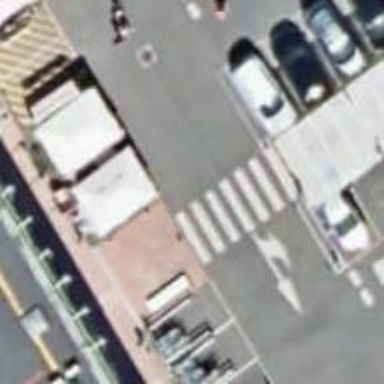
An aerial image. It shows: Uncontrolled footway crossing.